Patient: sex F, age 57
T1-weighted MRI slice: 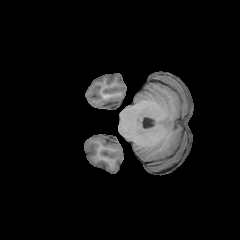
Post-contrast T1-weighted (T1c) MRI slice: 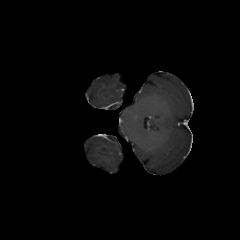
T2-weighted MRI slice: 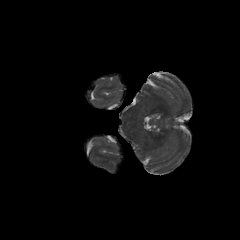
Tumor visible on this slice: no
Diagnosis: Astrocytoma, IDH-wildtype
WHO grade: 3